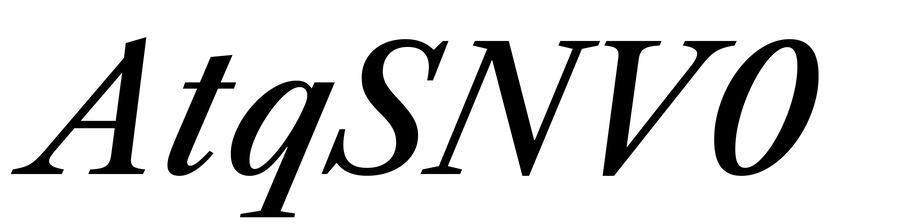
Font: LibreCaslonText-Italic_Medium_Italic